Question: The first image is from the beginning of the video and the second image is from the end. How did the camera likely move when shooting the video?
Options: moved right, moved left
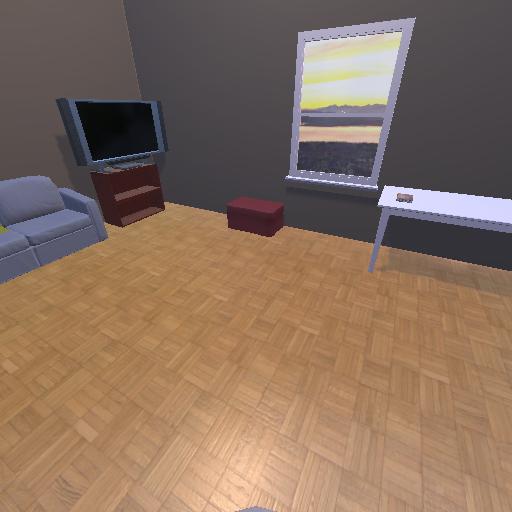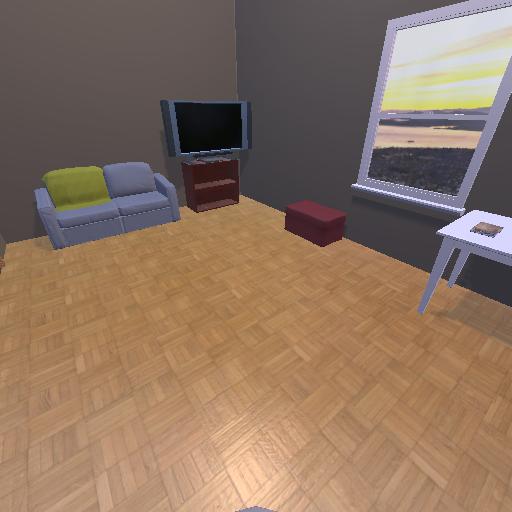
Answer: moved right